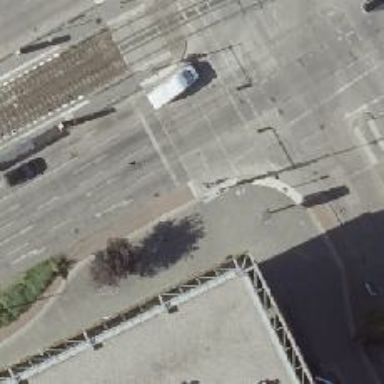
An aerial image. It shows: Road with traffic signals controlling the flow of traffic.